Field crop: maize
Growth stage: 1
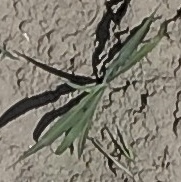
Species: sorghum